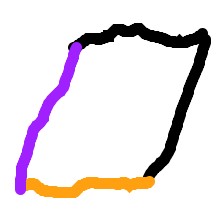
Shape: parallelogram